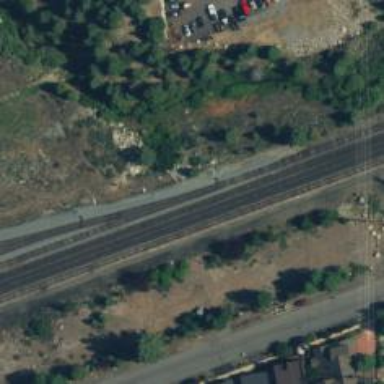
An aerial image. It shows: Railway siding for service.